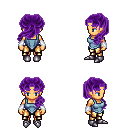
a pixel art fantasy rpg character, female body template, human, tanned skin, blue vest, gold greaves, purple princess hairstyle, white cloth bracers, metal boots, four views (front, back, left, right), 2x2 character sprite sheet, small pixel art, hard edges, no anti-aliasing